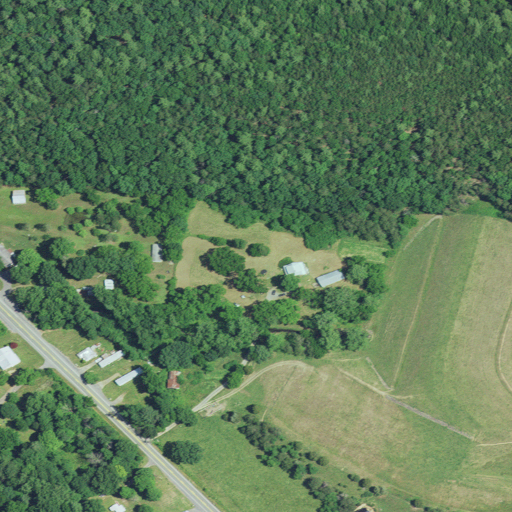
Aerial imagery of valley in West Virginia named Dry River Hollow containing deciduous forest, pasture, mixed forest, open development, low intensity development, and evergreen forest